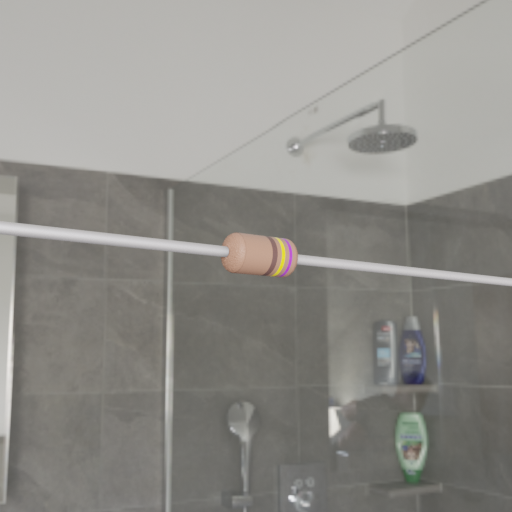
Resistor colour bands (in order): brown, yellow, violet